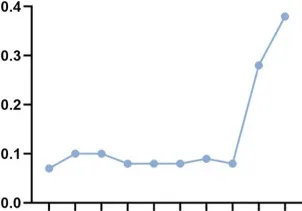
Related indexes of the patient at different time points. WBC.
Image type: pathology (immunostaining)